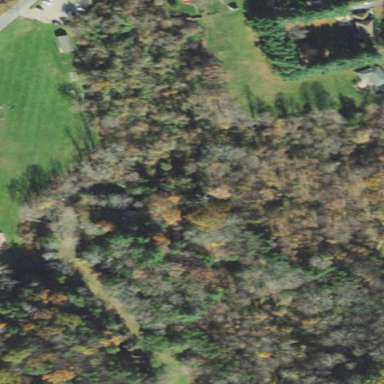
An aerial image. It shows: Existing Preserved Open Space in woodland area.